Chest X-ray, AP view. Patient: 14 years old, sex F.
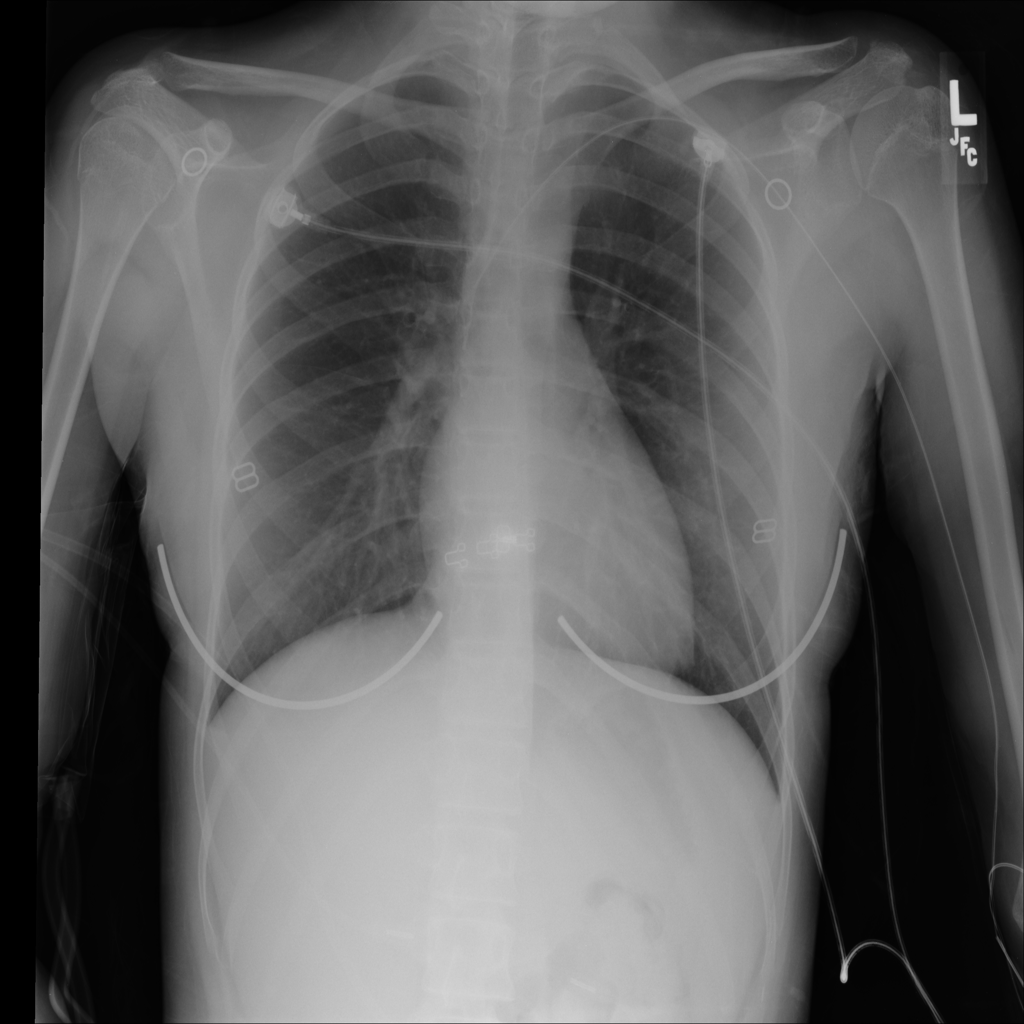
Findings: No Finding